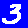
Digit: 3